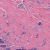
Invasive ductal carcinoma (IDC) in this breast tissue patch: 1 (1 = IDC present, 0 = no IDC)